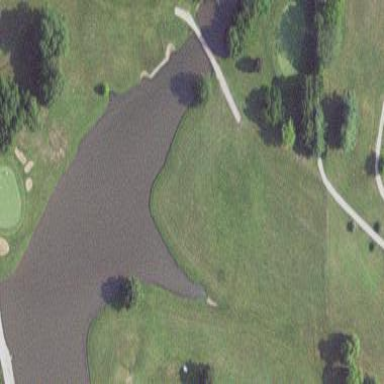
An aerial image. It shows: Picturesque scene of golf course with lateral water hazard.